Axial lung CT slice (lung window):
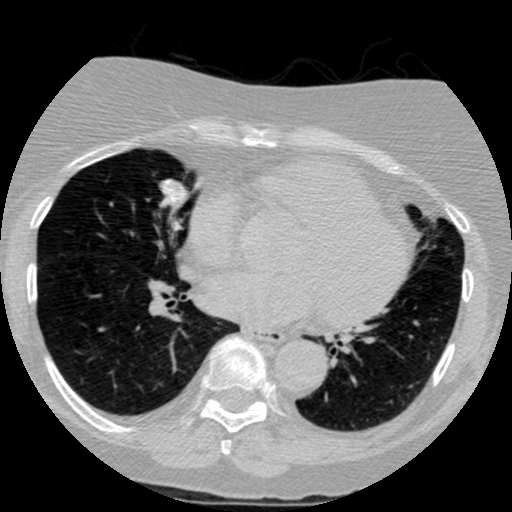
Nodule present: yes
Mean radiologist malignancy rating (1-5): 3.25